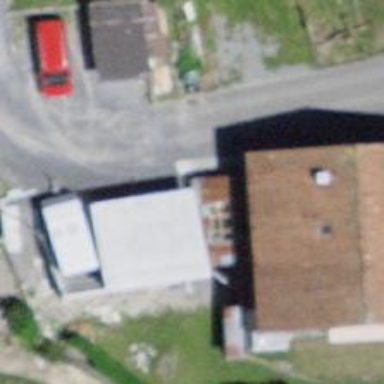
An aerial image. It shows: Barn.